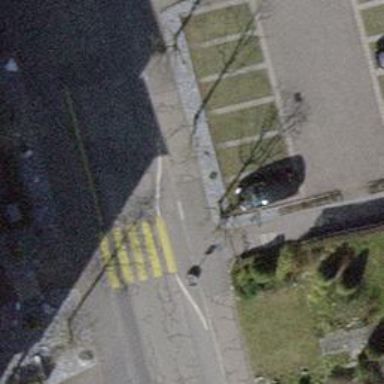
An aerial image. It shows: Zebra crossing on the road.